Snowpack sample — Snodgrass Mountain, Crested Butte, Colorado (2/4/25, 12:06 PM MST)
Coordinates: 38.923, -106.968
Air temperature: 35 °F
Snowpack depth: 80 cm
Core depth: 60 cm
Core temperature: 32 °F
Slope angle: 14°, slope face: 78°
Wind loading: low
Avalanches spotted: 0
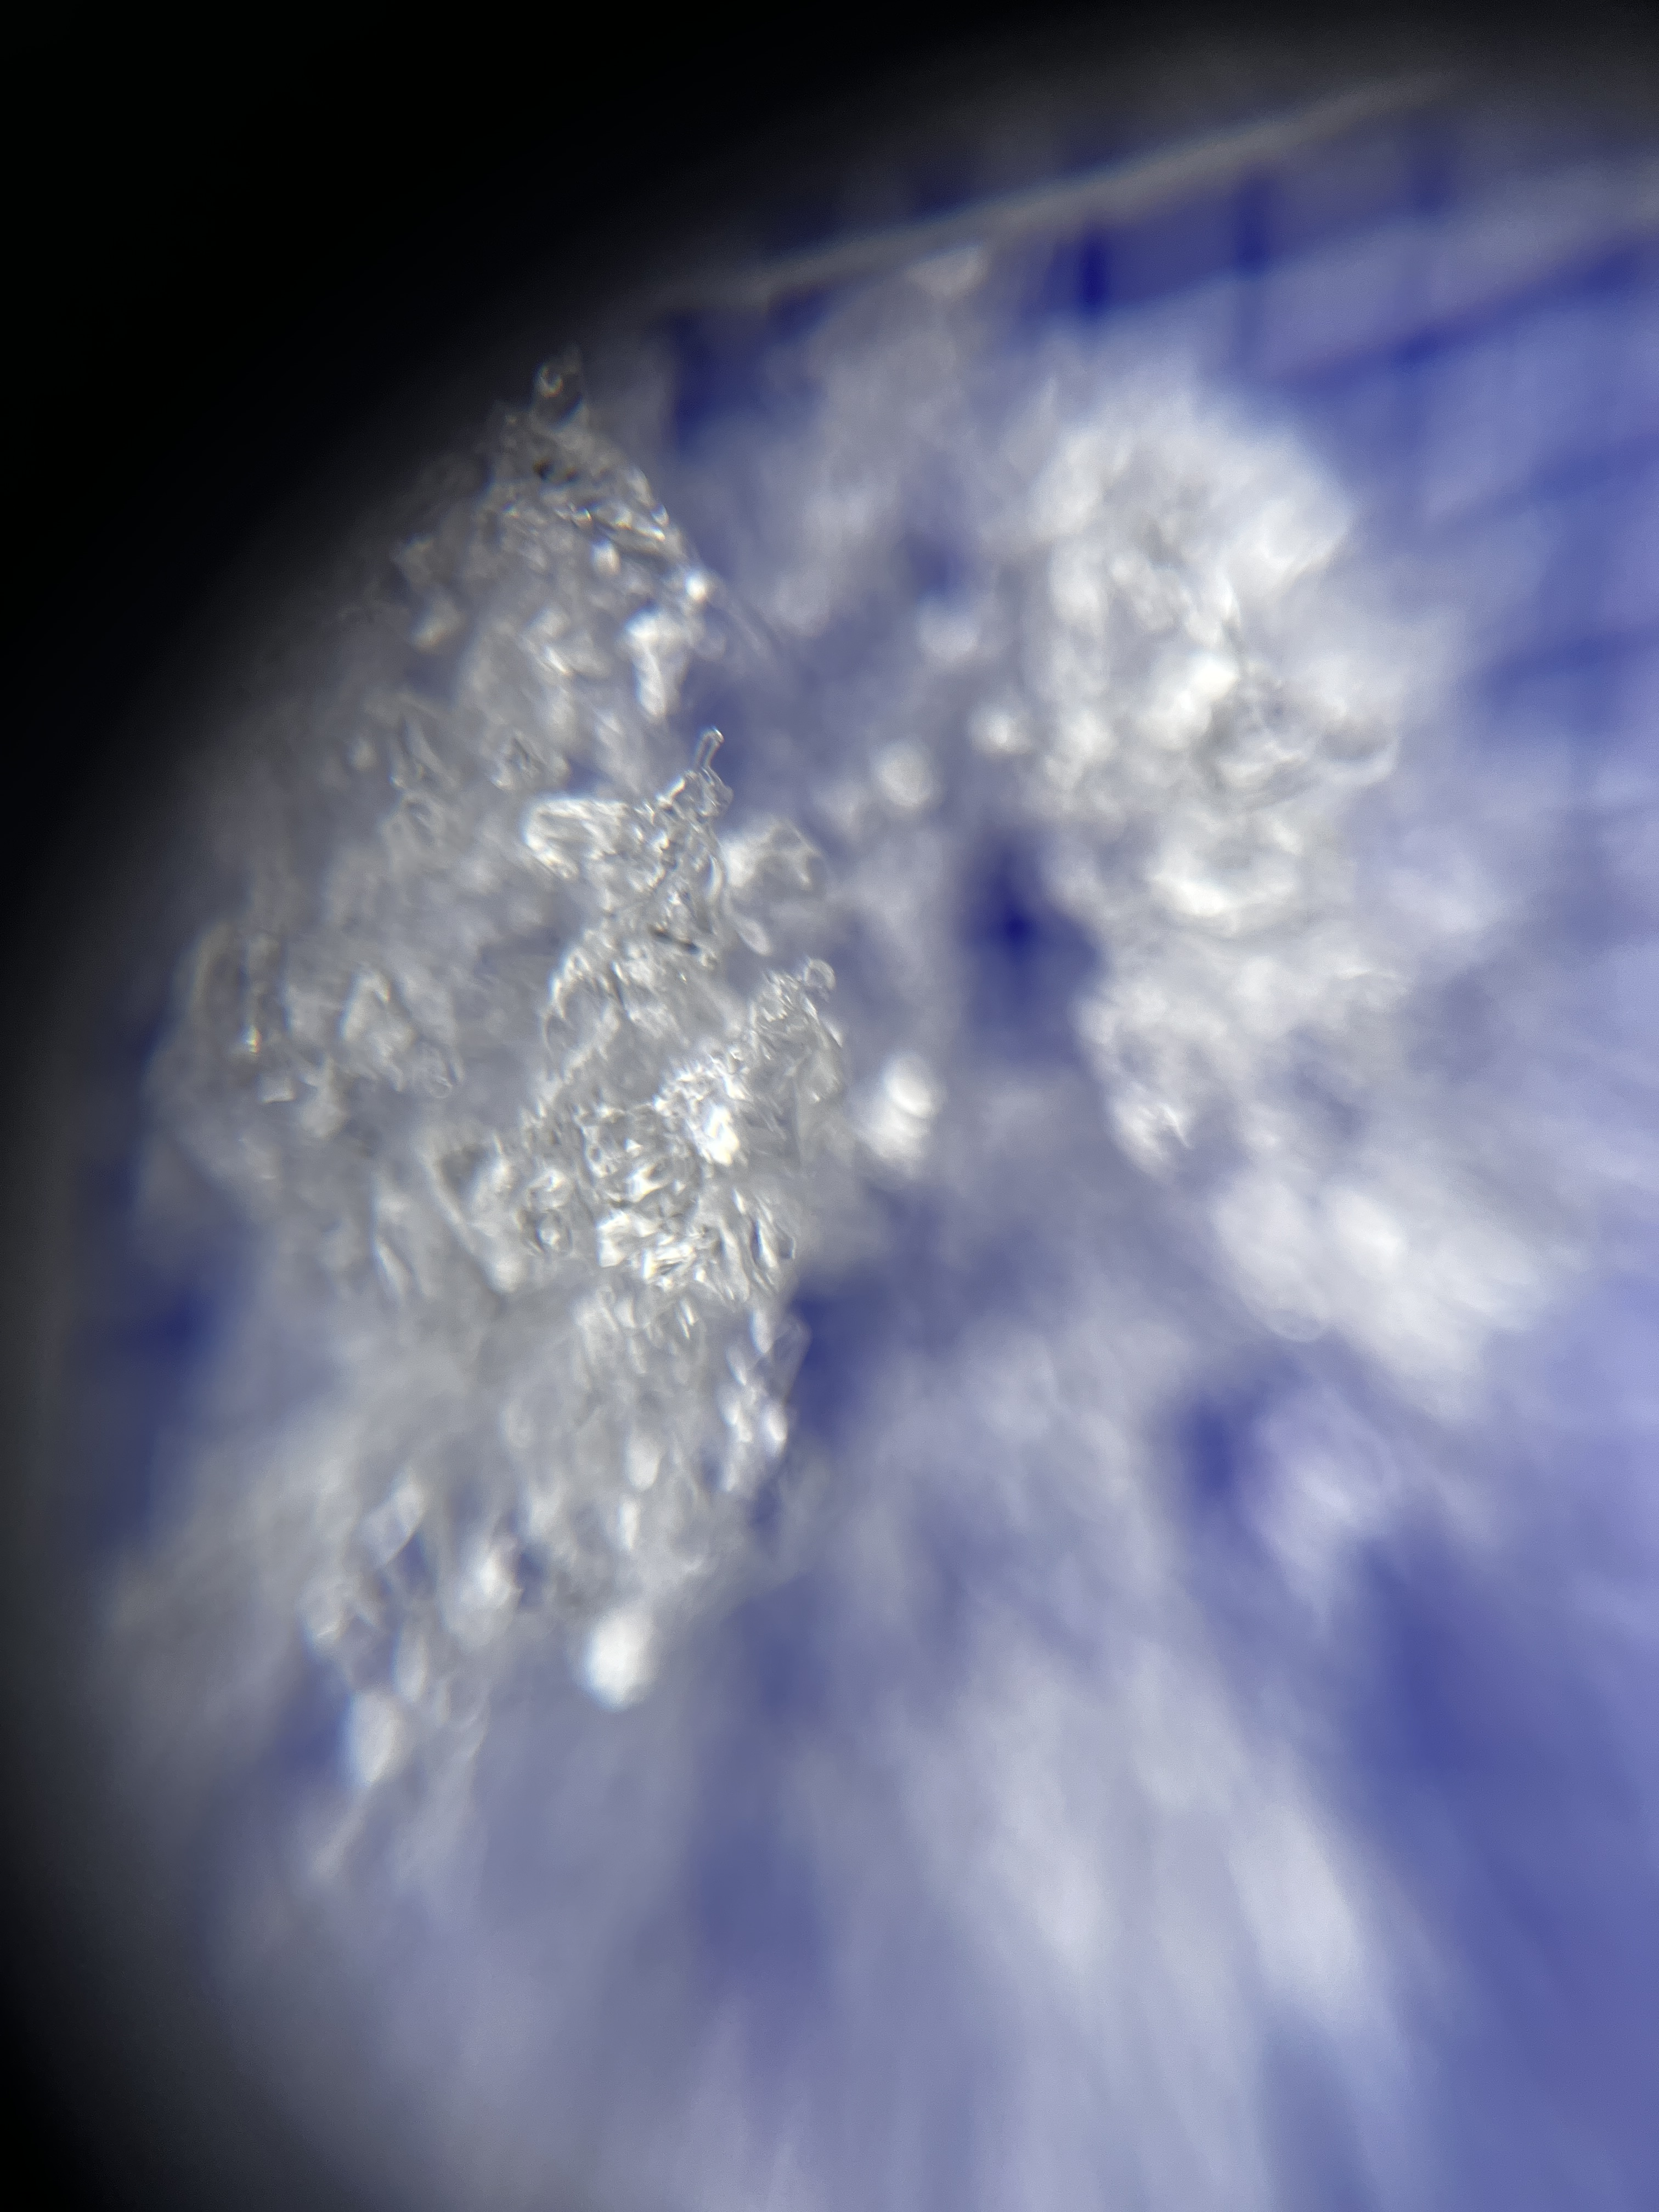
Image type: magnified_profile
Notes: No avalanches nearby, unusually warm weather for the last month reported by residents, Collected 25 yards from treeline